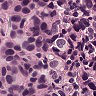
Metastatic tissue present: yes